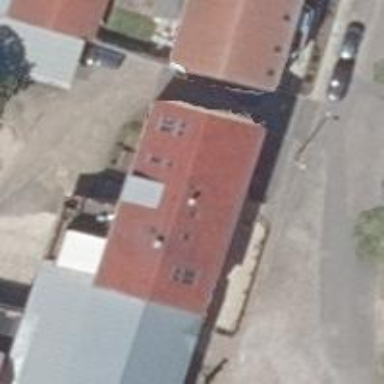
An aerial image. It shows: Restaurant.